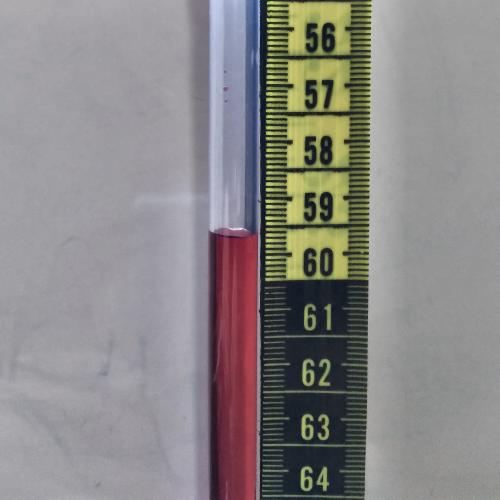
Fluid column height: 59.6 cm